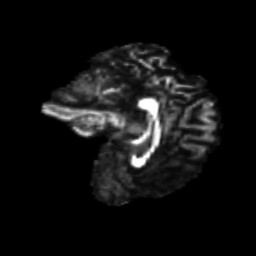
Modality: FA
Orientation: sagittal
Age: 26
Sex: male
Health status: healthy
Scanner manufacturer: siemens
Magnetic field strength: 3 T
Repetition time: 8.6 s
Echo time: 0.095 s